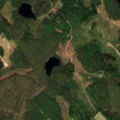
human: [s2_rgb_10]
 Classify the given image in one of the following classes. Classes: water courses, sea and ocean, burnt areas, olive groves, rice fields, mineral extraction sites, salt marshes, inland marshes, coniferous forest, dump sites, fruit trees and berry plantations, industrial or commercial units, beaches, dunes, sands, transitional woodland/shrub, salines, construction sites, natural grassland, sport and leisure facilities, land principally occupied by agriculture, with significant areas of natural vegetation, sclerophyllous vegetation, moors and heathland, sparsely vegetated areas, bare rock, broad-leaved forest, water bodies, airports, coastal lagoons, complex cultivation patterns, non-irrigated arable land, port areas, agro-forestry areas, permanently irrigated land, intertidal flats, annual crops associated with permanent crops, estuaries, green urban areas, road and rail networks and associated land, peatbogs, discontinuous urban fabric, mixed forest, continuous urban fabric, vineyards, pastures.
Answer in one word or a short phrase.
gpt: coniferous forest, mixed forest, water bodies